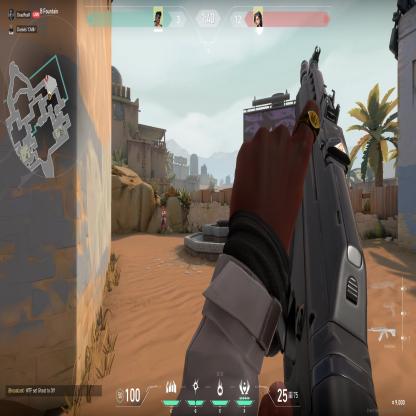
Label: enemy